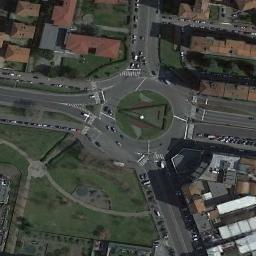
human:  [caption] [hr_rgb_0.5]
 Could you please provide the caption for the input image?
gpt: The roundabout is on the grass next to trees and buildings .

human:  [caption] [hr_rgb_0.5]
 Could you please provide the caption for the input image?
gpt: The roundabout with four exits and entrances is in the residential area and some cars are driving on the roundabout .

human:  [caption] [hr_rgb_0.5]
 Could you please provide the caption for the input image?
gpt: There are some buildings and a large lawn around the roundabout, And many cars are parked on both sides of the road near the roundabout .

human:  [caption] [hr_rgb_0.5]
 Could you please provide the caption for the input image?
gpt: There are some cars at the roundabout .

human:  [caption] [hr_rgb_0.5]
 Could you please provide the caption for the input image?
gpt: There are some buildings and green lawns beside the roundabout .